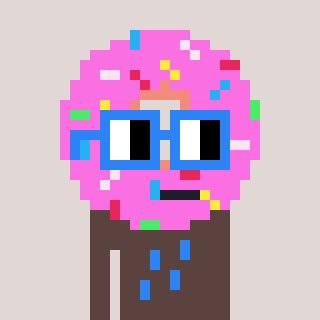
a pixel art character with square blue glasses, a doughnut-shaped head and a darkbrown-colored body on a warm background